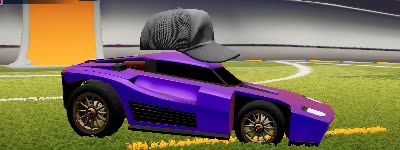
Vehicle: breakout